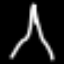
Label: The Eiffel Tower